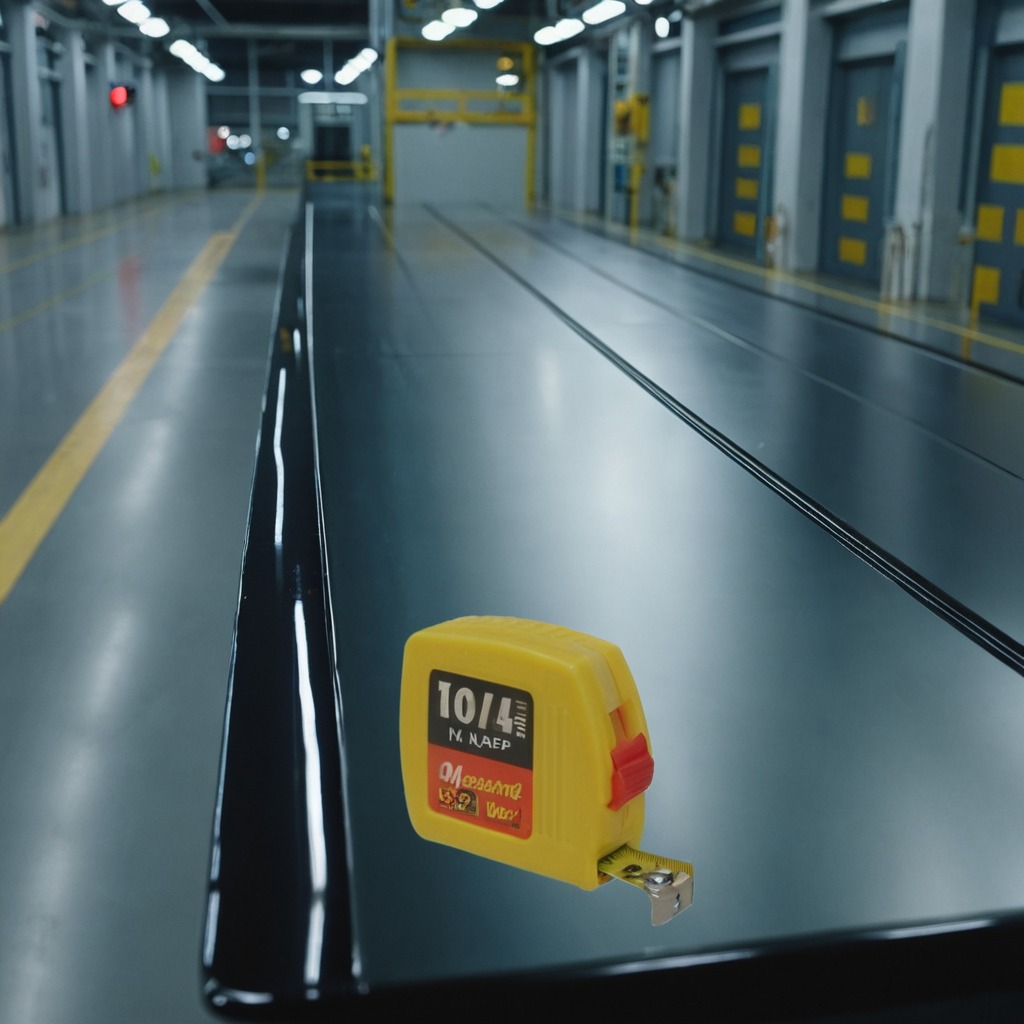
A measuring tape is lying on the table.